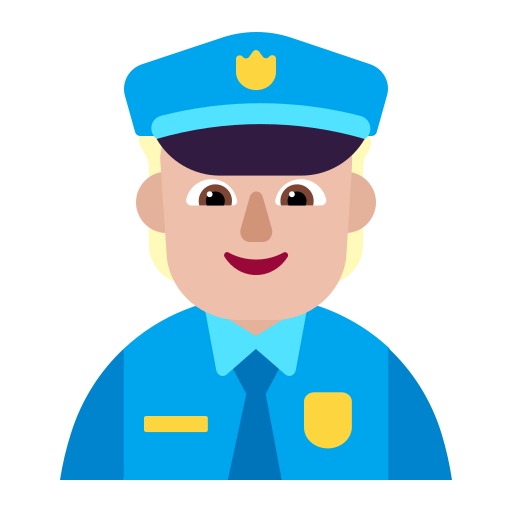
police officer flat  light